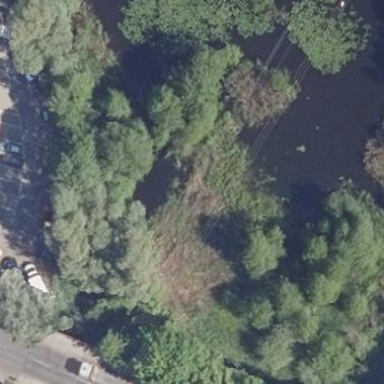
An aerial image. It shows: Swampy wetland area.